Interaction volume radius: 5 \u00c5
Interaction volume height: 35 \u00c5
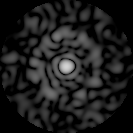
Disorder parameter: 0.8559